【题型】选择题　【知识点】函数　【难度】medium
已知函数$f(x)=A\sin(\omega x+\varphi)$（其中$A>0$，$\omega>0$，$|\varphi|<\pi$）的部分图\\
象如图所示，则下列结论正确的是（ ）\\

\hspace{2em}A. $f(x)=2\sin\left(2x-\dfrac{\pi}{6}\right)$\\
\hspace{2em}B. 函数$y=f(x)$的最小正周期为$\dfrac{\pi}{2}$\\
\hspace{2em}C. 函数$y=f(x)$的图象关于点$\left(-\dfrac{\pi}{12},0\right)$对称\\
\hspace{2em}D. 函数$y=f(x)$的图象关于直线$x=\dfrac{\pi}{2}$对称
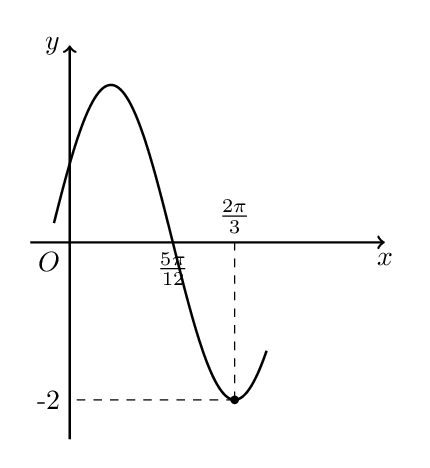
【解答】
\noindent \textbf{【答案】}C\\
\noindent \textbf{【分析】}根据三角函数图像及性质，可求得其解析式，进而可判断A、B选项错误，再结合三角函数的对称\\
性即可判断C选项正确，D选项错误.\\
\noindent \textbf{【详解】}设$f(x)$的周期为$T$，根据函数图像可得$\dfrac{T}{4}=\dfrac{2\pi}{3}-\dfrac{5\pi}{12}$，解得$T=\pi$，故B错误；\\
又$T=\dfrac{2\pi}{\omega}=\pi$，解得$\omega=2$，\\
因为当$x=\dfrac{2\pi}{3}$时，$f(x)$取得最小值$-2$，且$A>0$，所以$A=2$，\\
所以$f\left(\dfrac{2\pi}{3}\right)=2\sin\left(2\times\dfrac{2\pi}{3}+\varphi\right)=-2$，即$\sin\left(\dfrac{4\pi}{3}+\varphi\right)=-1$，\\
所以$\dfrac{4\pi}{3}+\varphi=-\dfrac{\pi}{2}+2k\pi(k\in\mathbb{Z})$，解得$\varphi=-\dfrac{11\pi}{6}+2k\pi(k\in\mathbb{Z})$，\\
又$|\varphi|<\pi$，取$k=1$，得$\varphi=\dfrac{\pi}{6}$，所以$f(x)=2\sin\left(2x+\dfrac{\pi}{6}\right)$，故A错误；\\
对于C，当$x=-\dfrac{\pi}{12}$时，$2x+\dfrac{\pi}{6}=2\times\left(-\dfrac{\pi}{12}\right)+\dfrac{\pi}{6}=0$，可得$f\left(-\dfrac{\pi}{12}\right)=0$，\\
所以$f(x)$的图象关于点$\left(-\dfrac{\pi}{12},0\right)$对称，故C正确；\\
对于D，当$x=\dfrac{\pi}{2}$时，$2x+\dfrac{\pi}{6}=2\times\dfrac{\pi}{2}+\dfrac{\pi}{6}=\dfrac{7\pi}{6}$，$f(x)$取不到最大值或最小值，\\
所以直线$x=\dfrac{\pi}{2}$不是$f(x)$图象的对称轴，故D错误.\\
故选：C.